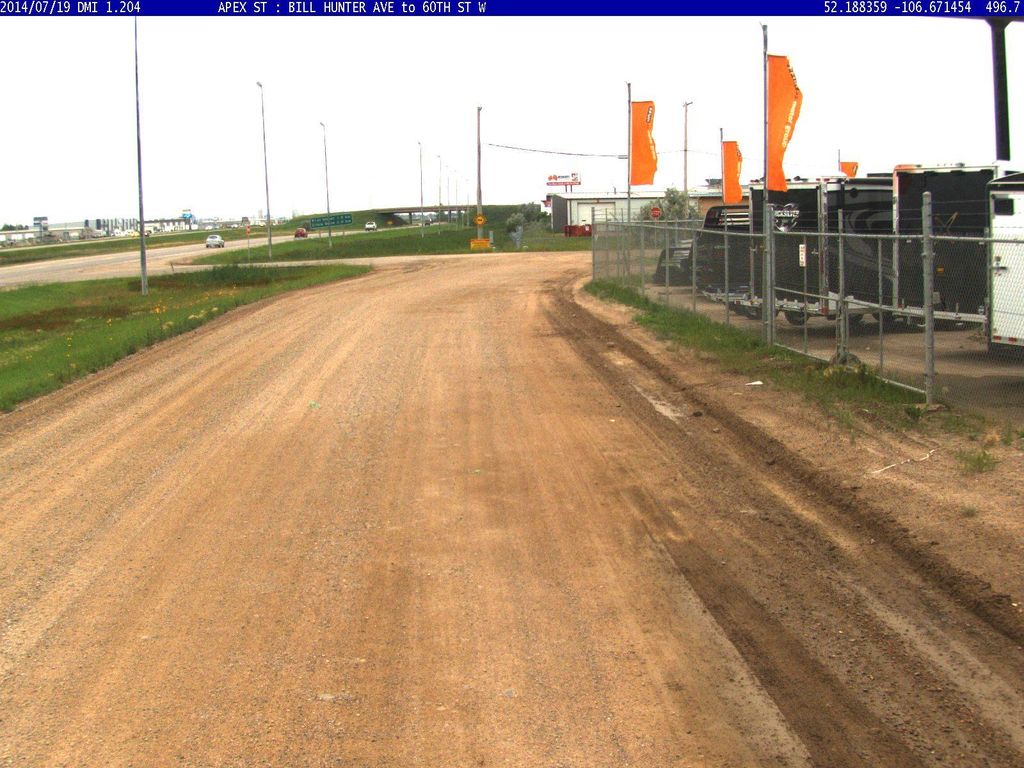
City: saskatoon